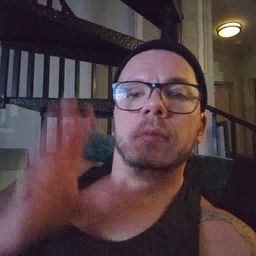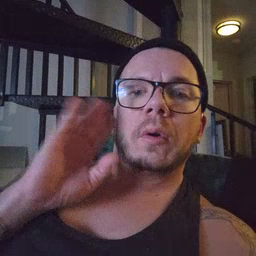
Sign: dog